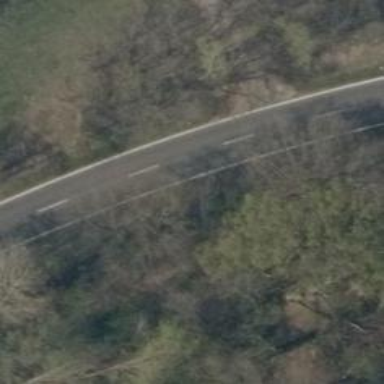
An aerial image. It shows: Secondary road with asphalt surface.